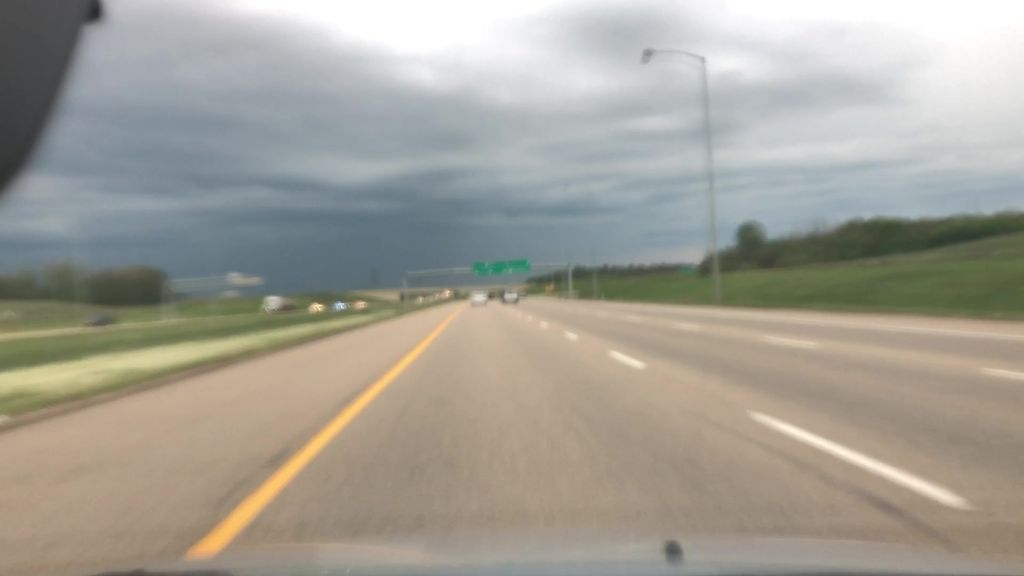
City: edmonton